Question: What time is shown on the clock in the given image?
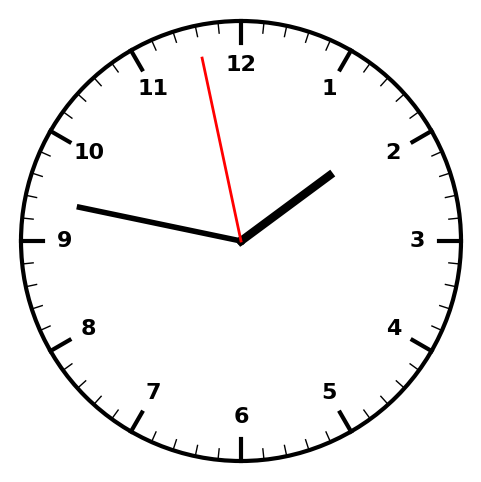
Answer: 01:46:58